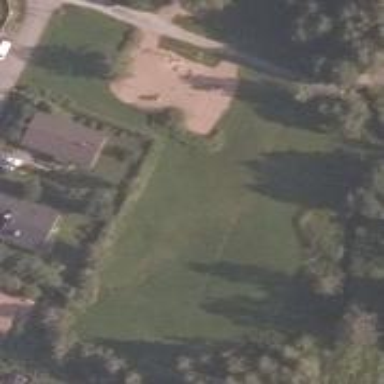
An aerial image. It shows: Park.